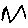
Label: zigzag